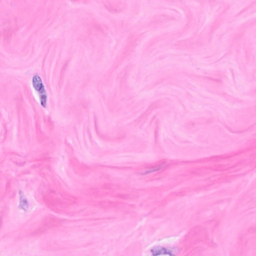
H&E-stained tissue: Breast